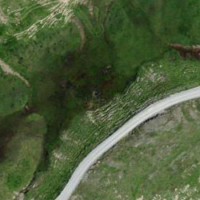
EUNIS habitat code: 26
Species observed at this site:
Dryas octopetala
Hedysarum hedysaroides